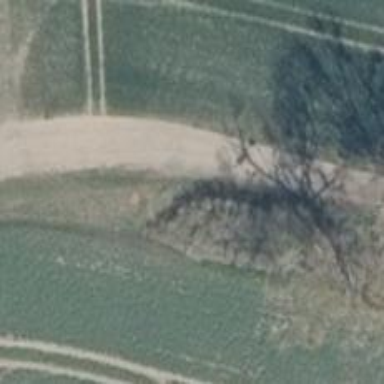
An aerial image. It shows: Sandy track road with grade 3 track type and no sidewalk.